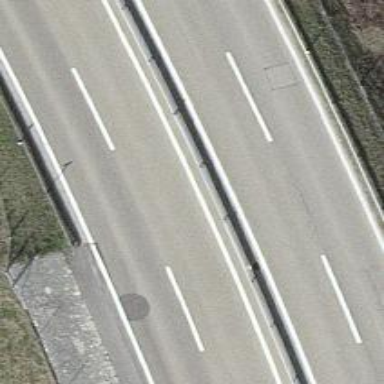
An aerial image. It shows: View of motorway.